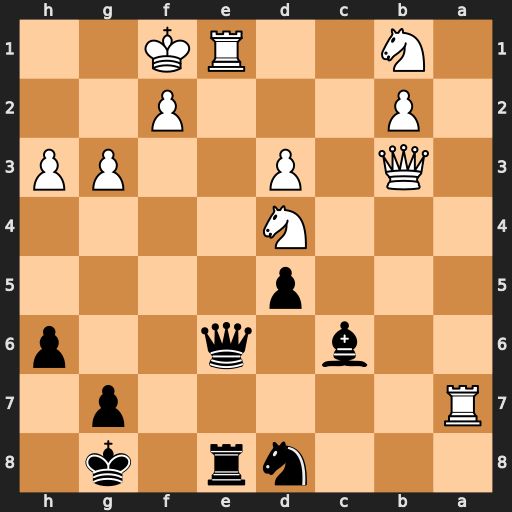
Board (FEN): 3nr1k1/R5p1/2b1q2p/3p4/3N4/1Q1P2PP/1P3P2/1N2RK2
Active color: b
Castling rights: -
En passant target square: -
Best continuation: Qxh3+ Kg1 Rxe1#